Interaction volume radius: 5 \u00c5
Interaction volume height: 35 \u00c5
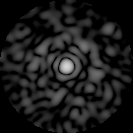
Disorder parameter: 0.861